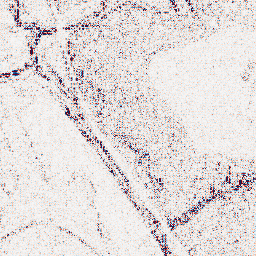
Category: wavelet
Decomposition family: wavelet_reverse_biorthogonal
Decomposition parameters: wavelet: rbio2.4
level: 1
Upsampling method: sinc_blackman
Upsampling parameters: scale: 4
kernel_size: 16
Upsampling scale: 4